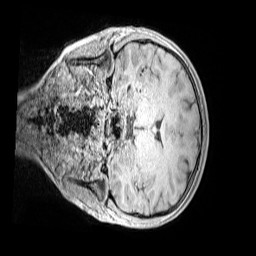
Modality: MP2RAGE
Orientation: coronal
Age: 11
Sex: female
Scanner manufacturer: siemens
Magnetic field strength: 3 T
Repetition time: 4 s
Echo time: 0.00299 s